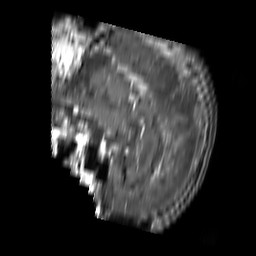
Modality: T1w
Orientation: sagittal
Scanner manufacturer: philips
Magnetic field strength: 3 T
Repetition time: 0.5924 s
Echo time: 0.01 s